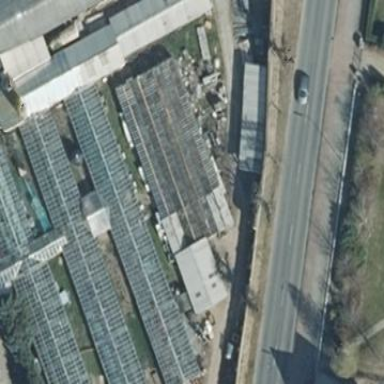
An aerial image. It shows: Area dedicated to greenhouse horticulture.